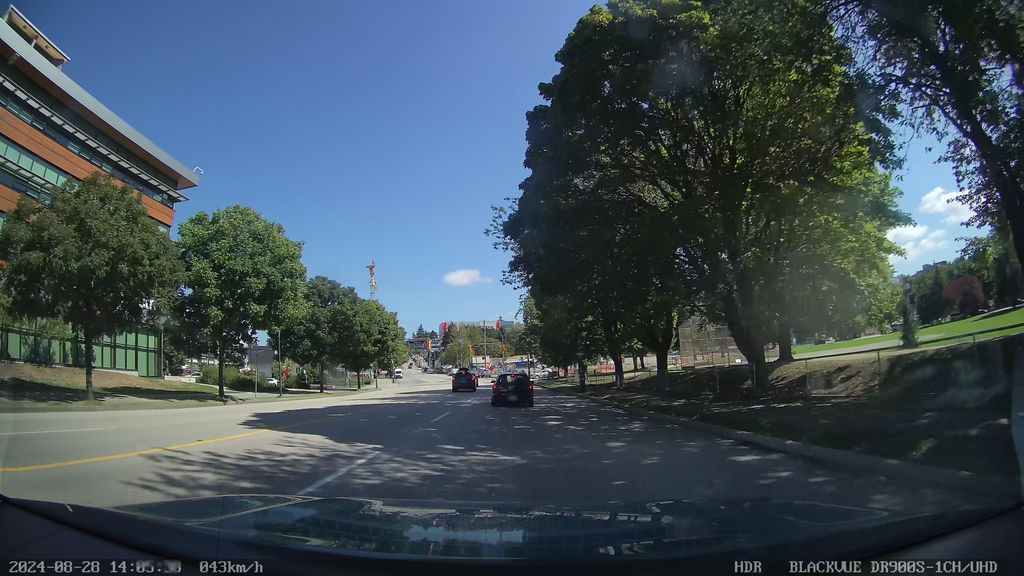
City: vancouver